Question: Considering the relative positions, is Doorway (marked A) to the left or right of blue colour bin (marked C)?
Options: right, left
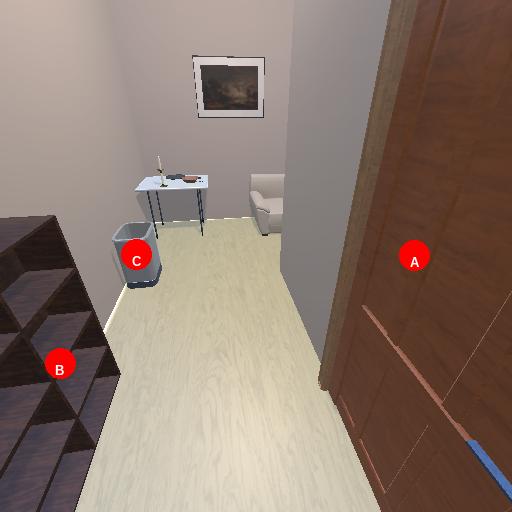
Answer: right